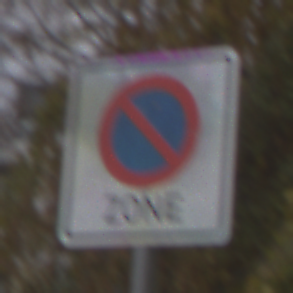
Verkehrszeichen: BeginnEingeschraenktesHalteverbotZone
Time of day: MorningAfternoon
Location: Outdoor (Nature)
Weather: Overcast
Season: Autumn
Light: Natural